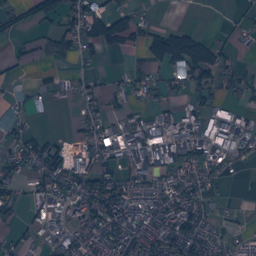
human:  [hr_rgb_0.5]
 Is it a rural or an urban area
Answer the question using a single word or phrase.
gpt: urban

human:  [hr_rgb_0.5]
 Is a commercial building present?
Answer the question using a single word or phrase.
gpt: yes

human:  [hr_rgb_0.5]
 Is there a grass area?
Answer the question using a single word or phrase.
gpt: yes

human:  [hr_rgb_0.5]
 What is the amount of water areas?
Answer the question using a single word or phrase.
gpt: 24

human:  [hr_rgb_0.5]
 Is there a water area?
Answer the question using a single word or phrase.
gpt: yes

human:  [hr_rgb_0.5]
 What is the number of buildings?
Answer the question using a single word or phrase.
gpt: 3329

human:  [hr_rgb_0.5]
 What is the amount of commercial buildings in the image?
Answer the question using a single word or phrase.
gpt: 156

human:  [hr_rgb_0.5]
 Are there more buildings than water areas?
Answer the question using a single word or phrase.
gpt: yes

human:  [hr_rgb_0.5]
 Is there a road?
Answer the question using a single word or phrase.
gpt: yes

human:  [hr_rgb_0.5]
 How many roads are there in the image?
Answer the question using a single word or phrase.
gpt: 661

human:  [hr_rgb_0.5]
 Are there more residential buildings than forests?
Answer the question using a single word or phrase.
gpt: yes

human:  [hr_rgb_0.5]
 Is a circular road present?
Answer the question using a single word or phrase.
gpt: yes

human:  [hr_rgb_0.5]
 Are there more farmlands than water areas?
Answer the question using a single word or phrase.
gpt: yes

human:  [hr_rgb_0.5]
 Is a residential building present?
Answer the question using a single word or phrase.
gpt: yes

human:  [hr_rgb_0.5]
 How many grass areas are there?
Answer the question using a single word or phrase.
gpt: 237

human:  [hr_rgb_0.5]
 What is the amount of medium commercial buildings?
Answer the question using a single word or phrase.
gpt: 37

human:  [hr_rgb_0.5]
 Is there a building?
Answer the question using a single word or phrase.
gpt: yes

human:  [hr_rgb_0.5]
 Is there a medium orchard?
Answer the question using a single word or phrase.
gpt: yes

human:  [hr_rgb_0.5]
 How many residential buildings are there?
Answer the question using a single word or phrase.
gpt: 3088

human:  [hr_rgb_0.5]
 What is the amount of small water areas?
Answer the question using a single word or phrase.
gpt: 16

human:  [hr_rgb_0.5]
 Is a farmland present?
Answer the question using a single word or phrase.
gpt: yes

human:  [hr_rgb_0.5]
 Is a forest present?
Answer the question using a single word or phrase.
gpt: yes

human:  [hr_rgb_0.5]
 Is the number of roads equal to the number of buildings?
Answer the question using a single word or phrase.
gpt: no

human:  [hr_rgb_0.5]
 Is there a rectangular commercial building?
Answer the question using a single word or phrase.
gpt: yes

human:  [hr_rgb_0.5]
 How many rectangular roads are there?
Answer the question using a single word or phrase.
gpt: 0

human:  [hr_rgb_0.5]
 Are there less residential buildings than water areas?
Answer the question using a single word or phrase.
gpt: no

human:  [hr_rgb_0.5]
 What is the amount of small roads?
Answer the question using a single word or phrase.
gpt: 661

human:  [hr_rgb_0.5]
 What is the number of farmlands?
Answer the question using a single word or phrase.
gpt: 72

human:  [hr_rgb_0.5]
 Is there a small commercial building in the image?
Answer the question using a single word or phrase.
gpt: yes

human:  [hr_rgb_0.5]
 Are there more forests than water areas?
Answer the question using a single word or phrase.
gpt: yes

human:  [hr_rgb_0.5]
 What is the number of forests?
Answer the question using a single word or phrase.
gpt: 149

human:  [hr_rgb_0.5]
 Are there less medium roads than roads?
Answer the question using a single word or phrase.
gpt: yes

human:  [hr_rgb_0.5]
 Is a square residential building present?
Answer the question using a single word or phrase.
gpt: yes

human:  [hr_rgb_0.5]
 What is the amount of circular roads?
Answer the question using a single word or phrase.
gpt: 0

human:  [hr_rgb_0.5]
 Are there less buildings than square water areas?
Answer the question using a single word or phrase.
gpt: no

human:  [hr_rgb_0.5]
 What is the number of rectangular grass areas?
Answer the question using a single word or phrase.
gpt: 80

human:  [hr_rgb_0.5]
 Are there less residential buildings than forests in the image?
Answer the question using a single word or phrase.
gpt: no

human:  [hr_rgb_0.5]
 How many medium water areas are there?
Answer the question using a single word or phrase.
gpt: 6

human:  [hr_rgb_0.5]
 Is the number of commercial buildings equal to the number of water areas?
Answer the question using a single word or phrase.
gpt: no

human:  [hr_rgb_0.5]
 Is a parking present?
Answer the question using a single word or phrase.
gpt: yes

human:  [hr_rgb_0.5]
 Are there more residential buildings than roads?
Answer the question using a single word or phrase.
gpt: yes

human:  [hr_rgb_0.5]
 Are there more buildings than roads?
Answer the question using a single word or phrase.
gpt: yes

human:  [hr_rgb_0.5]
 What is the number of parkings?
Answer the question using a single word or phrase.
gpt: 25

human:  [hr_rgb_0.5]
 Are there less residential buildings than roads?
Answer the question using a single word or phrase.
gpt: no

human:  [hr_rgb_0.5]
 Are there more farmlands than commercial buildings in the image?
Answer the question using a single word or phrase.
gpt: no

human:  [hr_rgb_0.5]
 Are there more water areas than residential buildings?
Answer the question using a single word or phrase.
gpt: no

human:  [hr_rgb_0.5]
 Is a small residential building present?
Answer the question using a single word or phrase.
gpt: yes

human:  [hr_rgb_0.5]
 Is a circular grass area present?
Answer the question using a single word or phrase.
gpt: yes

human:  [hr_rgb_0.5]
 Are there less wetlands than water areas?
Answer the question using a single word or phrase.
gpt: yes

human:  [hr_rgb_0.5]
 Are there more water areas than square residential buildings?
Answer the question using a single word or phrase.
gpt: yes

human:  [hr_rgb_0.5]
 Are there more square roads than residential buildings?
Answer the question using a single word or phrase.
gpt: no

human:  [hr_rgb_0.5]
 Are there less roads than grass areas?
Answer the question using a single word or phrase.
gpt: no

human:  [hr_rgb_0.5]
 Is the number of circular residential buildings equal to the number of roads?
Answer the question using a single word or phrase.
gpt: no

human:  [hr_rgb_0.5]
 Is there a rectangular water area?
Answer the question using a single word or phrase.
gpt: yes

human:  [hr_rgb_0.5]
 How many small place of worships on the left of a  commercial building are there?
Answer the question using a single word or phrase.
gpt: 1

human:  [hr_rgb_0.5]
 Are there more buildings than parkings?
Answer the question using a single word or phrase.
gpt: yes

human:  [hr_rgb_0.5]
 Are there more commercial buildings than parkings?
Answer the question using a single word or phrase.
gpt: yes

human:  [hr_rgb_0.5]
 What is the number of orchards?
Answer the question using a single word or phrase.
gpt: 6

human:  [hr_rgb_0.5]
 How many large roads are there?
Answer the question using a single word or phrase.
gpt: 0

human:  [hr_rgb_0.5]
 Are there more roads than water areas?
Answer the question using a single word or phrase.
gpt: yes

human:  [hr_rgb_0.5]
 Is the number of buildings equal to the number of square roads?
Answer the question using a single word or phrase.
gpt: no

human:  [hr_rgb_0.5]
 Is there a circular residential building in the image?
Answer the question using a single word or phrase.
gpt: yes

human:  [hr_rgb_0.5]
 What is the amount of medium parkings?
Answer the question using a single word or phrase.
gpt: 12

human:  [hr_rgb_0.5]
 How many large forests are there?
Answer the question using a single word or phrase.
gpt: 39